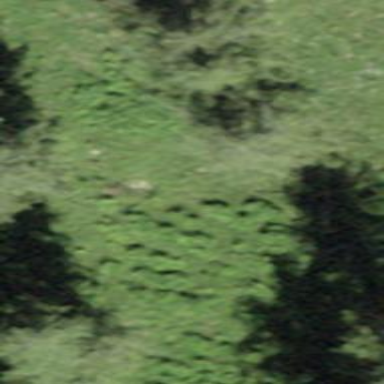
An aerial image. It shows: Forest area.